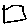
Label: square